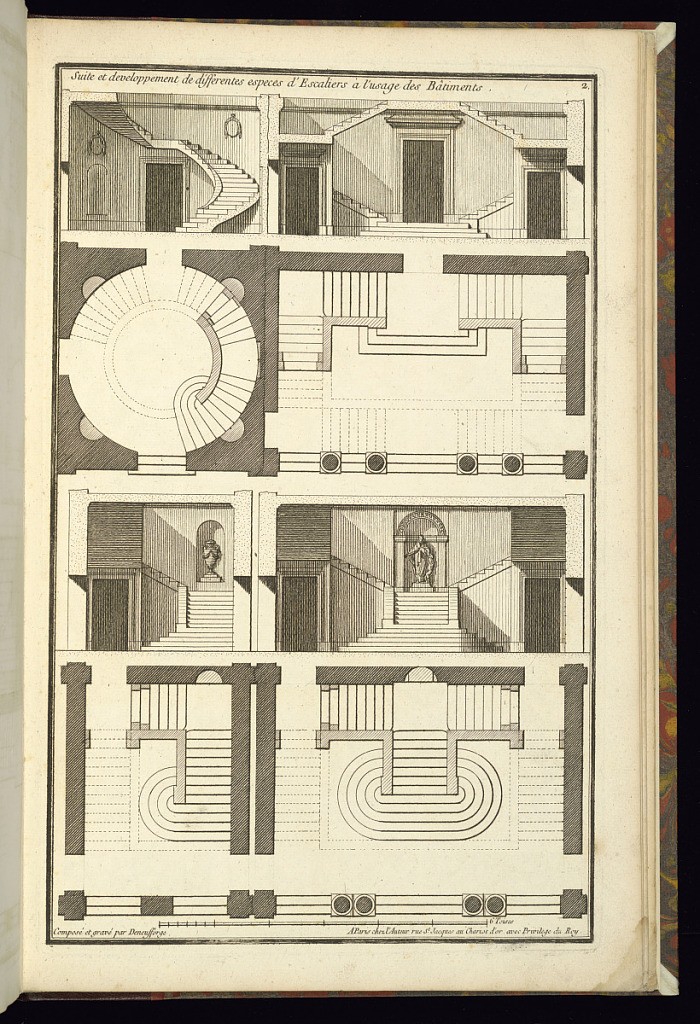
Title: Suite de developpement de differentes especes d'Escaliers à l'usage des Bâtiments
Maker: Jean-François de Neufforge, Flemish, 1714–1791
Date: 1768
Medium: Engraving on paper
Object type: Print
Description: Elevations and plans of four stairscases. The plate is signed and numbered.